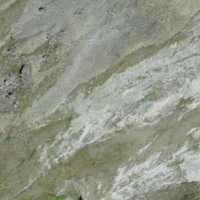
EUNIS habitat code: 48
Species observed at this site:
Geum montanum